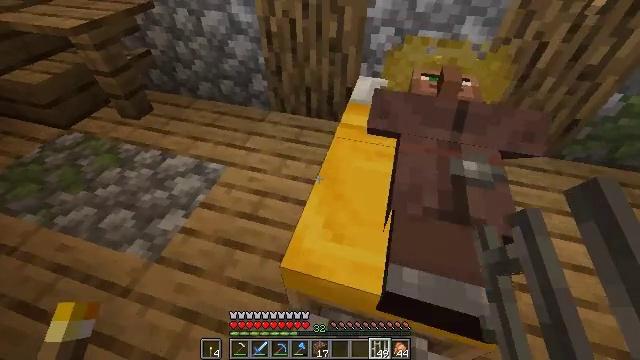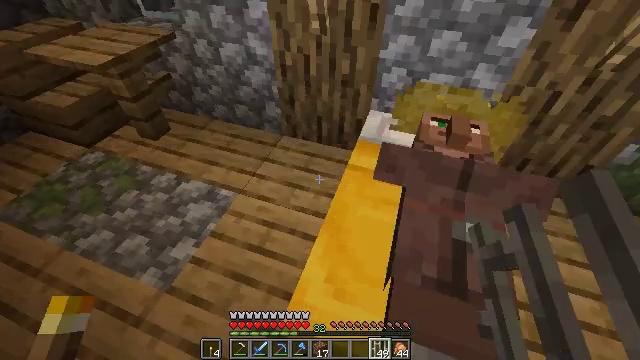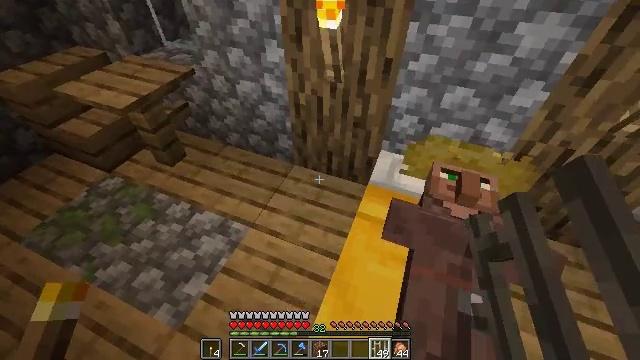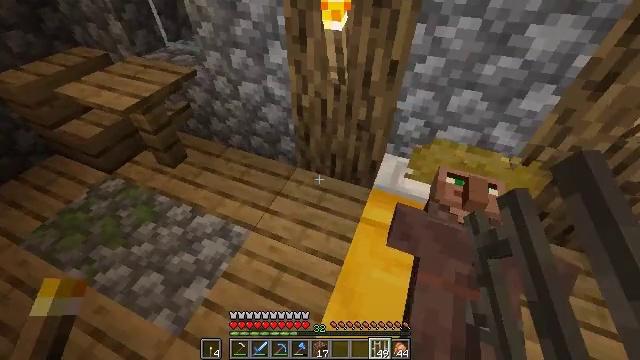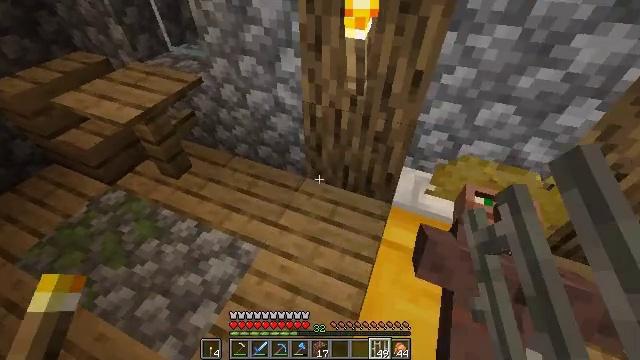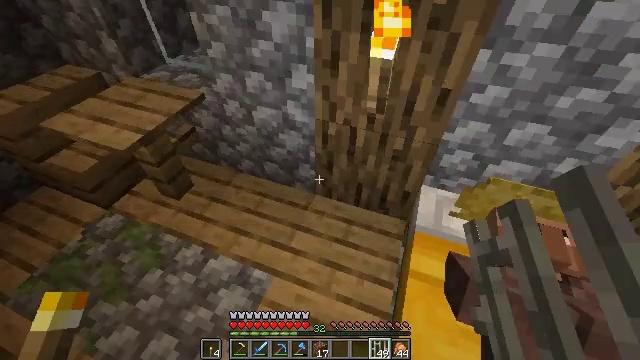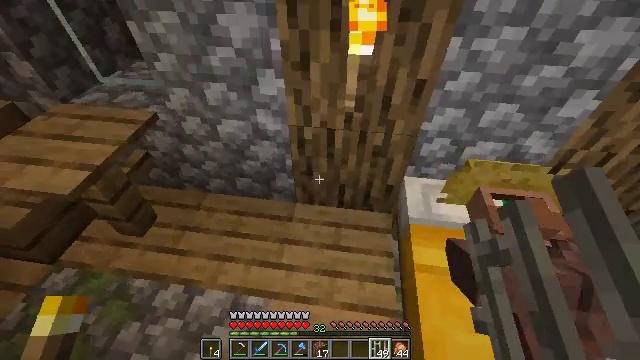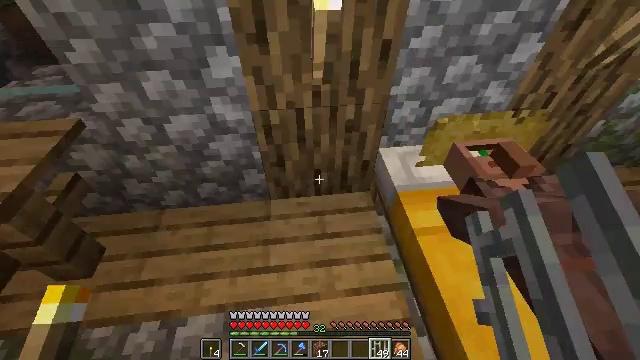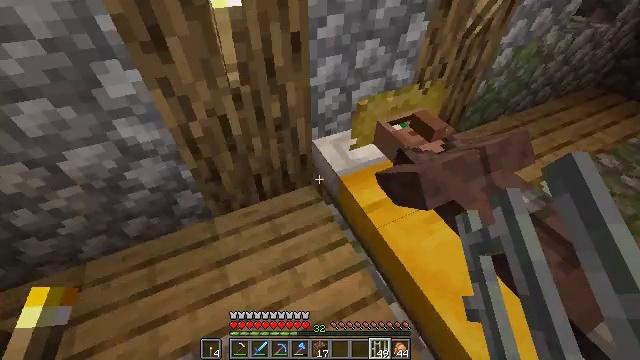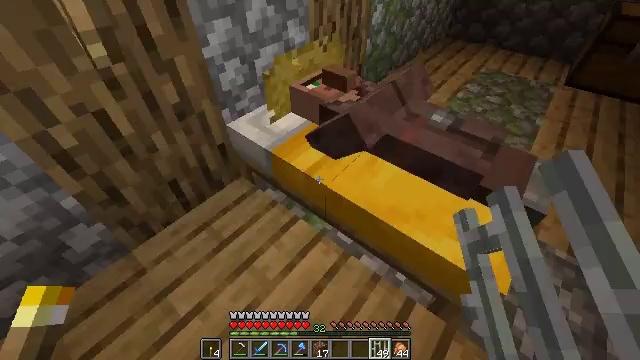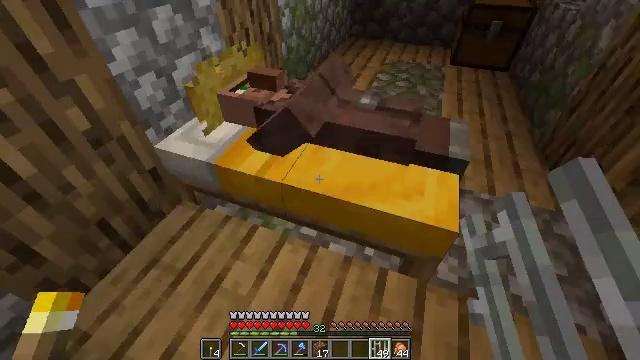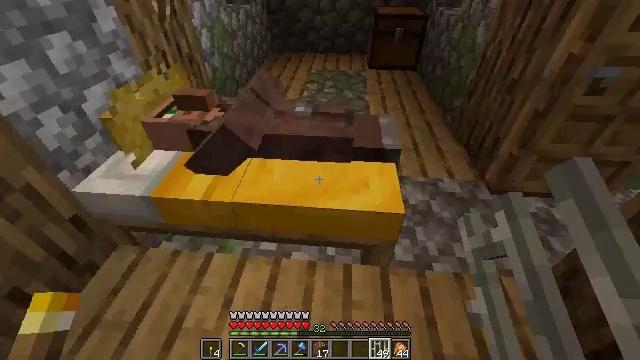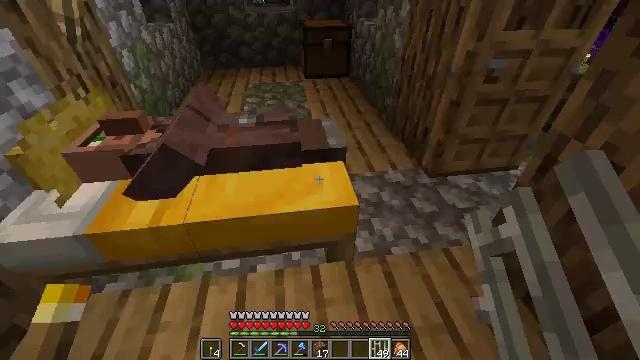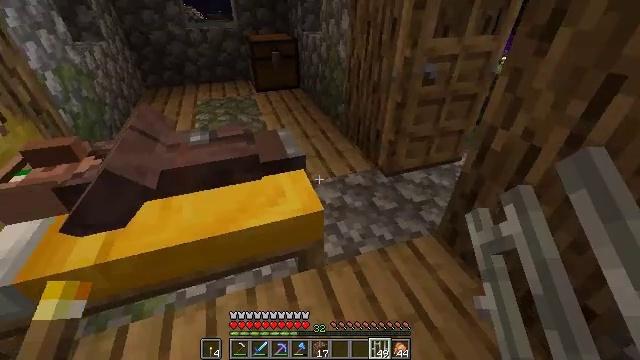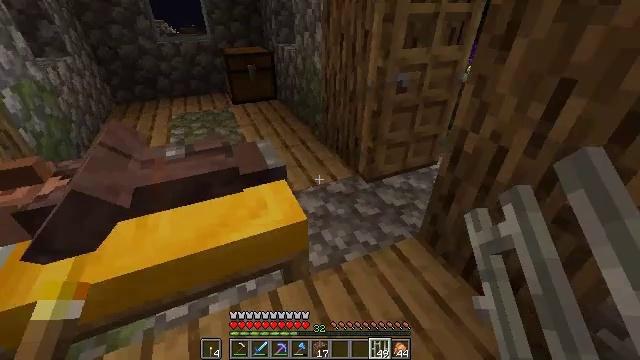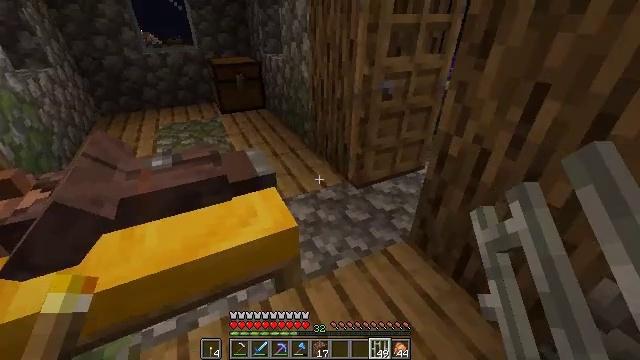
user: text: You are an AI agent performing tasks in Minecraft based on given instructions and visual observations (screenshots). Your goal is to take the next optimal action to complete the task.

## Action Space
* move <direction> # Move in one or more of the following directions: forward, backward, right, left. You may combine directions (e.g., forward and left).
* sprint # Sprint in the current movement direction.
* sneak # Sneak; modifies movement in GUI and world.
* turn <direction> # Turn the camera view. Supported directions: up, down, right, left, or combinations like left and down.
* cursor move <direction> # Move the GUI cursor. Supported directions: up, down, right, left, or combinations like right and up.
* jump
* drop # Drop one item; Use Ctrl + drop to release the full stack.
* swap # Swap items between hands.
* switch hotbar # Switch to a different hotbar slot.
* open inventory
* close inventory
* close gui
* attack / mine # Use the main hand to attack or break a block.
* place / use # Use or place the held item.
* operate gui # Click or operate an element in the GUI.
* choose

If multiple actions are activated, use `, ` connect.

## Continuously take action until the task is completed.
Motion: motion action
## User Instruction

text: Gather iron bars to use them later.
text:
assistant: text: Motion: move forward, turn left
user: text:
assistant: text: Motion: move forward and move left, turn left
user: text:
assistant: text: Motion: move forward and move left
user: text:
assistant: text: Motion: move forward and move left
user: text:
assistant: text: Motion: move forward and move left, turn right
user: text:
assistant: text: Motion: move left, turn right
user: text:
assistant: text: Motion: turn right
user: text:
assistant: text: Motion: turn right
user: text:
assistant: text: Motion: turn right
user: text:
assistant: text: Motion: turn right and up
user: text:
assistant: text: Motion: turn right and up
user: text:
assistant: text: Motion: turn right and up
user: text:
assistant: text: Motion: turn right and up
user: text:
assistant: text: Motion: turn right and up
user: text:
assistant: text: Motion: turn right and up
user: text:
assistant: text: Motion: turn right and up
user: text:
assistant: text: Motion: turn right and up
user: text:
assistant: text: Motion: turn right and up
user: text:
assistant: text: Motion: turn right and up
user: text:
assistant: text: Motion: turn right and up
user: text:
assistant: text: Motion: turn up
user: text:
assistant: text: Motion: no_op
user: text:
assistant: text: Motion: no_op
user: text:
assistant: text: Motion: no_op
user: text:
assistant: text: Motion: use / place
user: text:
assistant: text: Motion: use / place
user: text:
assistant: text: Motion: no_op
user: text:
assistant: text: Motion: turn left and down
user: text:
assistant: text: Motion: turn left and down
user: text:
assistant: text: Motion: turn left and down